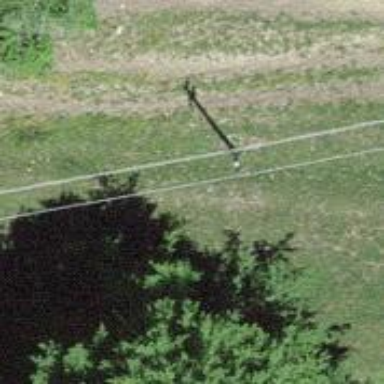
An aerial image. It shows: Power pole.